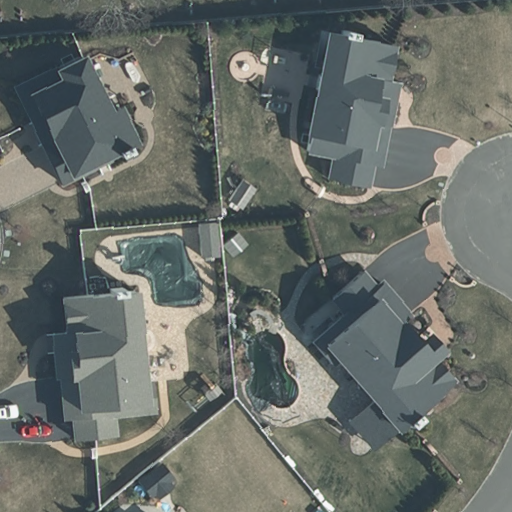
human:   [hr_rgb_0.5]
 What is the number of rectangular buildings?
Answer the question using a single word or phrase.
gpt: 1

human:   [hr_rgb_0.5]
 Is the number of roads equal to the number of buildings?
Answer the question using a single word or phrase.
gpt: no

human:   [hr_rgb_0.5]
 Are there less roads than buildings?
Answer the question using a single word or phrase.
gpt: yes

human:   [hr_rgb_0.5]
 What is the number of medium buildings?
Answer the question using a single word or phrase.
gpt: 3

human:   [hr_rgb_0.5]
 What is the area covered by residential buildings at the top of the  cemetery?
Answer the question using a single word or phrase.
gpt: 0m2

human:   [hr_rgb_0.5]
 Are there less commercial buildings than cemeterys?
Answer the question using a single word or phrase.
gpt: yes

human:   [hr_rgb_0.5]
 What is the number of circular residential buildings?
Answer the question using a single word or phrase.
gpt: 0

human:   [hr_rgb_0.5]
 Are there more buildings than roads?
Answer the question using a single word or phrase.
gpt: yes

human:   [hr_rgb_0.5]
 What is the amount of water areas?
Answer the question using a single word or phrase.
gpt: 0

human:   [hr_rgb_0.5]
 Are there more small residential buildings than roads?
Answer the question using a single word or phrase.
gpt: no

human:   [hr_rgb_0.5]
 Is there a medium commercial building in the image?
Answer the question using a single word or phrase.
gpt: no

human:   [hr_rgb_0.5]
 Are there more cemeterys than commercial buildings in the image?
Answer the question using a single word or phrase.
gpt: yes

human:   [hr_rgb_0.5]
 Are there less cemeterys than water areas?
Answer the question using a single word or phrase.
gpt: no

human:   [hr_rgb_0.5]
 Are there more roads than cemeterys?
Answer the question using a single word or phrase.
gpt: no

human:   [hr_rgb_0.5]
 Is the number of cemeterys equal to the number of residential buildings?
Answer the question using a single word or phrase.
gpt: no

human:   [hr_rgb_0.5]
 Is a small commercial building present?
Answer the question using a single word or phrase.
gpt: no

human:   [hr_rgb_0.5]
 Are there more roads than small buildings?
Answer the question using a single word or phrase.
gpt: yes

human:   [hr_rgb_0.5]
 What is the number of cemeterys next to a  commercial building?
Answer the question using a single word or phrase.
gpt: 0

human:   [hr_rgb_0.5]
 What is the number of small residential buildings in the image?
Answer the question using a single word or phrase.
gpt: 0

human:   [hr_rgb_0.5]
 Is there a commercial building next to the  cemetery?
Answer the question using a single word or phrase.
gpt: no

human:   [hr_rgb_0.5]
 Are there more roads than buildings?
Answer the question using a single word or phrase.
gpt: no

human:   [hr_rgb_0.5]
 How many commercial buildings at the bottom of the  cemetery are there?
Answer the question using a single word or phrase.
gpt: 0

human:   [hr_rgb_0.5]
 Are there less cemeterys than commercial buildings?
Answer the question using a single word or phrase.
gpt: no

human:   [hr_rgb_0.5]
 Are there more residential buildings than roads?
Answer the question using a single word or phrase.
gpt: yes

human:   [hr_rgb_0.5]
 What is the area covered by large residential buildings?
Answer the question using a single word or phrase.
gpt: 533m2

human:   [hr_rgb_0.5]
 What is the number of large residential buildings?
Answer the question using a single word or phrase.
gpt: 1

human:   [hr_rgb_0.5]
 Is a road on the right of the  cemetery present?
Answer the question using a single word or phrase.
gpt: yes

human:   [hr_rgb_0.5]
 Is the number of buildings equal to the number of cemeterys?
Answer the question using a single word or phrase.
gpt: no

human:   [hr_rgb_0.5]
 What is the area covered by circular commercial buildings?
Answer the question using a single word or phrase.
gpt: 0m2

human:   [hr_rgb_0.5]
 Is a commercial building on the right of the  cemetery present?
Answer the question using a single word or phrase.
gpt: no

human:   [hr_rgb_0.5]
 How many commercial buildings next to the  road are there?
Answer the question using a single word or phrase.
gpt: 0

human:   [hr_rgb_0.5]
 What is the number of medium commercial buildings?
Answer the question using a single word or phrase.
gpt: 0

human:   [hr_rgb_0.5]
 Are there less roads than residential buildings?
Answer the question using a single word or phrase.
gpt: yes

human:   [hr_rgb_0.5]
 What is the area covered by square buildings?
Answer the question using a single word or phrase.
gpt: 0m2

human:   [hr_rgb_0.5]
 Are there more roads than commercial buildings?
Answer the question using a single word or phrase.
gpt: yes

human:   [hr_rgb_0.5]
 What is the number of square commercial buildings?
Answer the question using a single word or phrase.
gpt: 0